На отдельном бланке приведен график вольтамперной характеристики одного диода (зависимости силы тока через диод от напряжения на нем — $I_0(U)$). Пять таких одинаковых диодов соединены так, как показано на рисунке.
Постройте график зависимости силы тока в цепи от напряжения источника $U$, если последнее изменяется от $0$ до $3~В$.
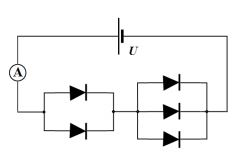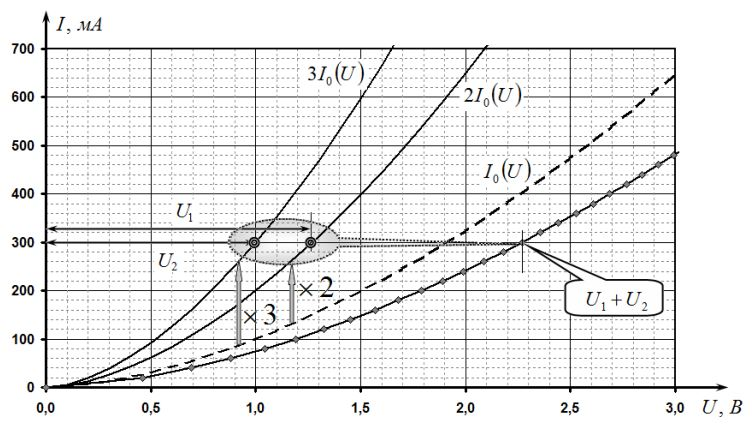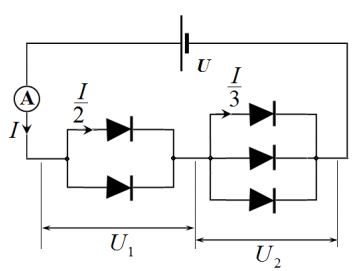
Решение: Построим графики функций $2I_0(U)$ и $3I_0(U)$. Для этого достаточно «умножить» график функции $I_0(U)$ на соответствующий коэффициент, т.е. для нескольких значений напряжения снять по данному графику соответствующие значения сил токов, умножить их на $2$ и на $3$ и нанести соответствующие точки на графики. При последовательном соединении суммарное напряжение равно сумме напряжений на отдельных участках цепи, поэтому $$U_1+U_2=U. \tag{3}$$Графически это условие соответствует «горизонтальному суммированию» графиков $2I_0(U)$ и $3I_0(U)$: при заданном значении силы тока снимаются значения напряжений $U_1$ и $U_2$, и находится их сумма, после чего полученное значение наносится на график.  Заметим, что формально решение задачи можно записать в виде (для обратных функций):$$U(I)=U_0\left(\frac{I}{2}\right)+U_0\left(\frac{I}{3}\right),$$где $U_0(I)$ — функция, обратная к графически заданной функции $I_0(U)$.
Темы:
T, Жаутыковские